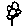
Label: flower